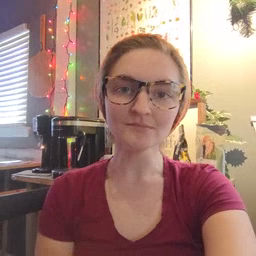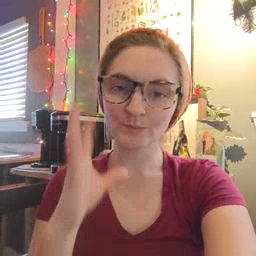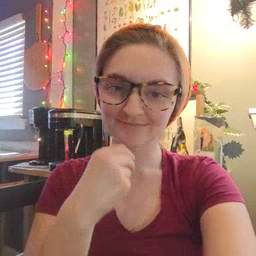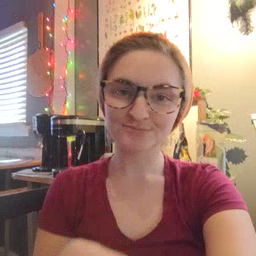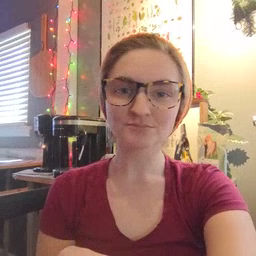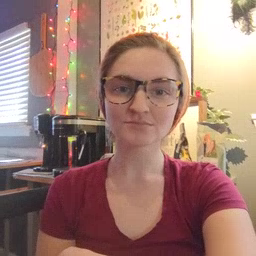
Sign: pretty